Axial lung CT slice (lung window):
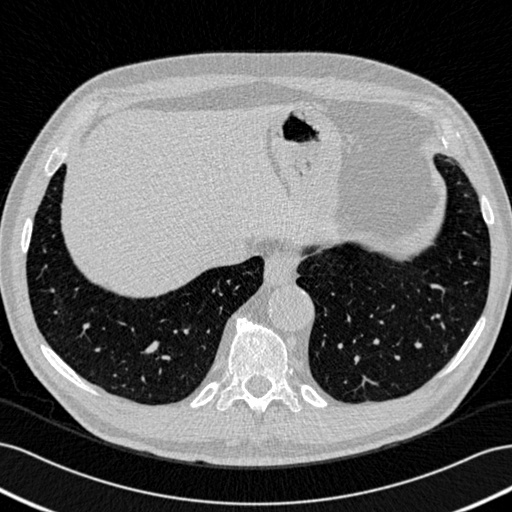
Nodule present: no